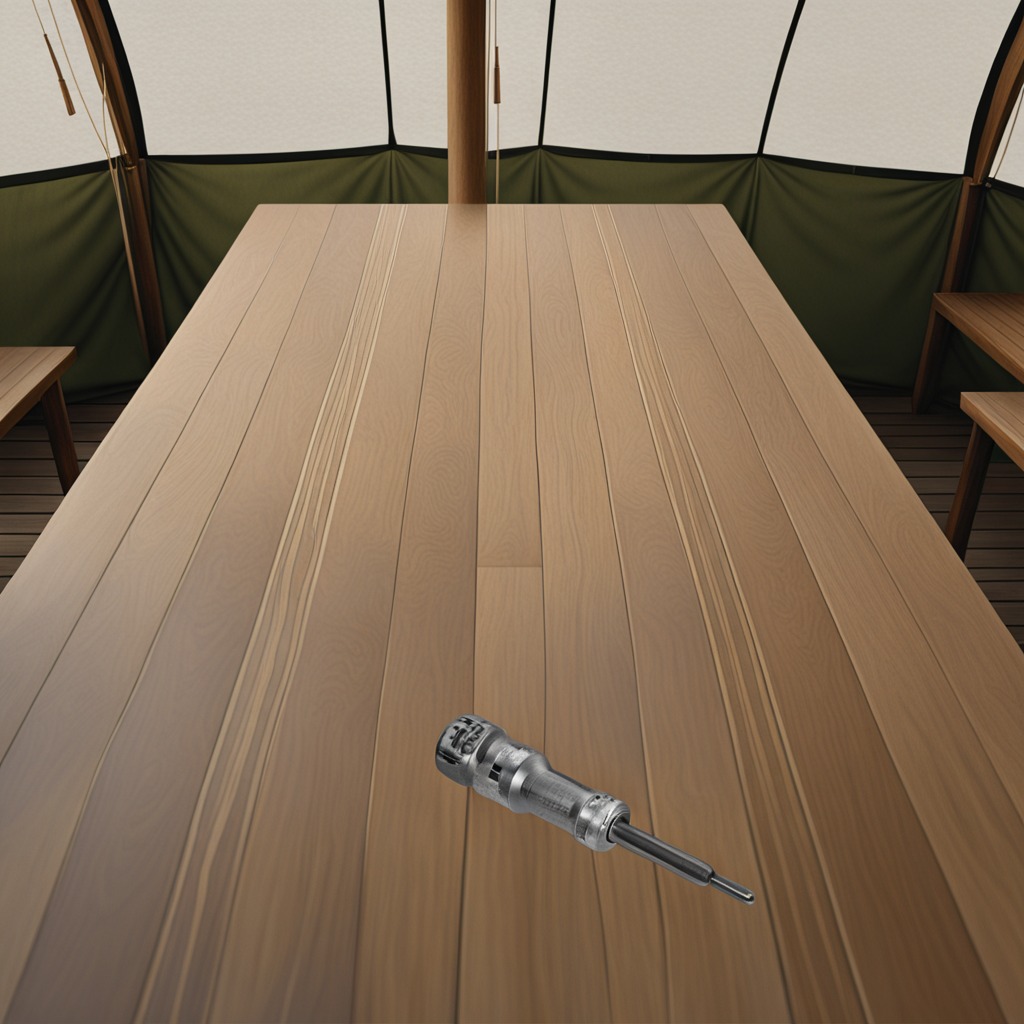
A screwdriver is lying on the wooden table.